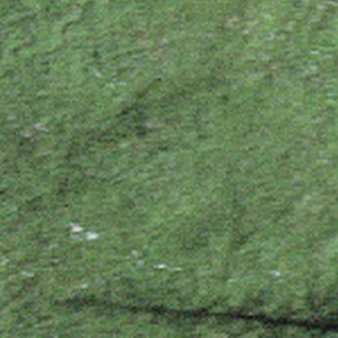
Label: other